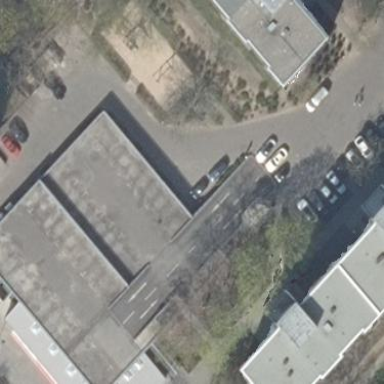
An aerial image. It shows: Building.